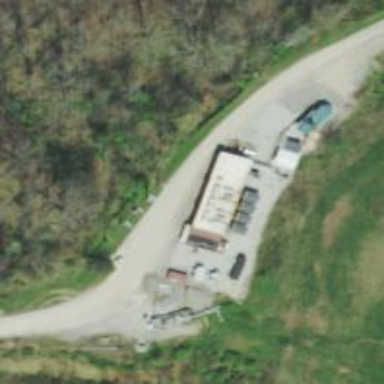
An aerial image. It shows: Generator is pictured.